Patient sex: M
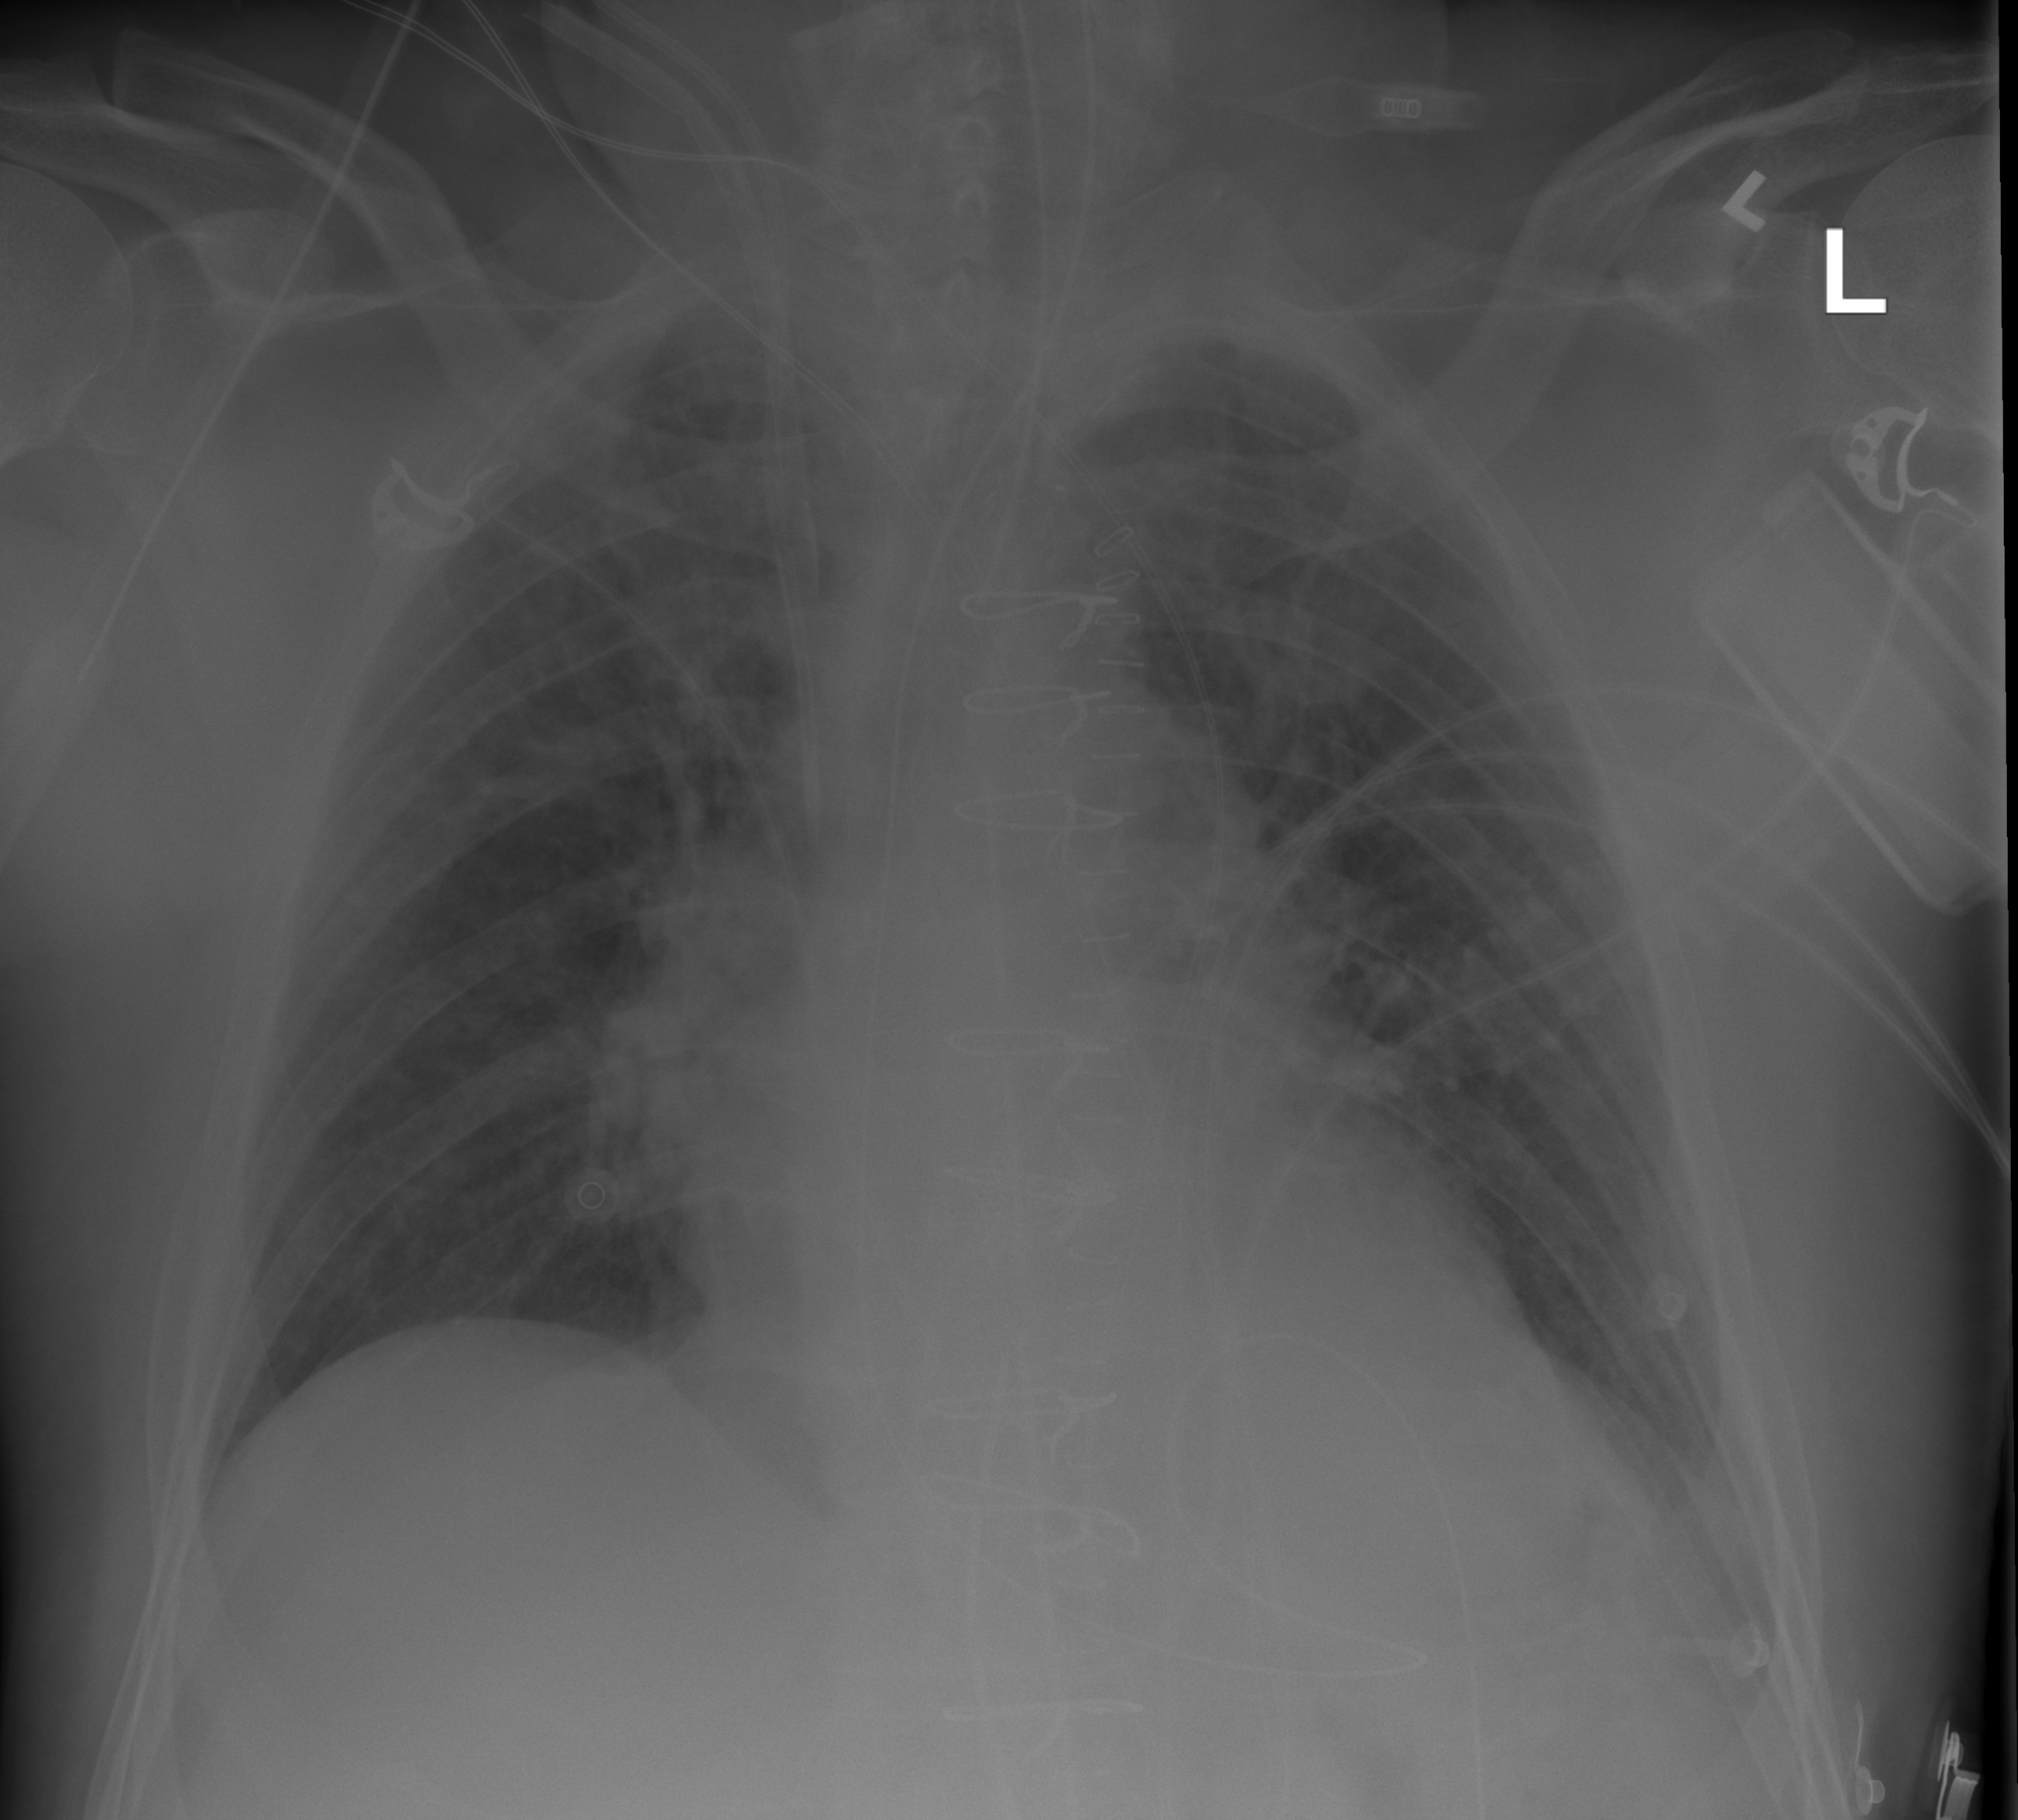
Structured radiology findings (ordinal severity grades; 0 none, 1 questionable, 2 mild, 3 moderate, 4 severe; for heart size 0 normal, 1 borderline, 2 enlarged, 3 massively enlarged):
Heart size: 1
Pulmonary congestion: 2
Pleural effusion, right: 0
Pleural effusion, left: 1
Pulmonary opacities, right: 0
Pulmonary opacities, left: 0
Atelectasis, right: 0
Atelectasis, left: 0